Field crop: tomato
Growth stage: 1
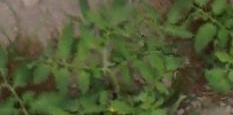
Species: tomato